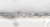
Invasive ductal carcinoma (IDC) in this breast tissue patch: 0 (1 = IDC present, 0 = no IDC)